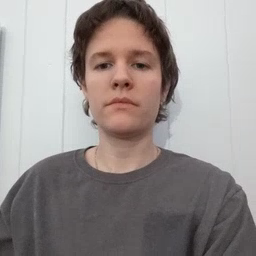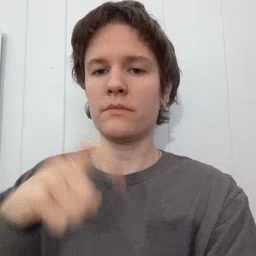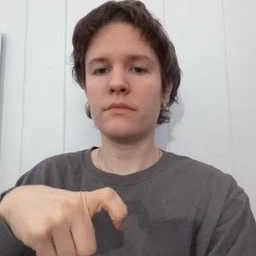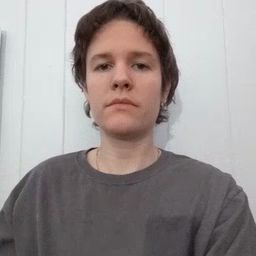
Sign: time